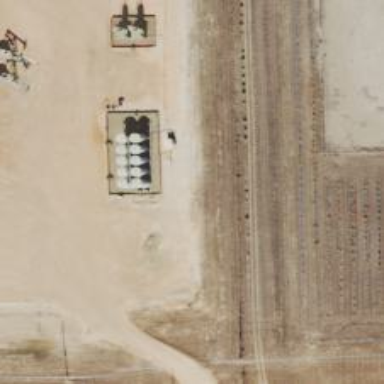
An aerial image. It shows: Storage tank that is man-made.